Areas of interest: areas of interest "Commercial service"
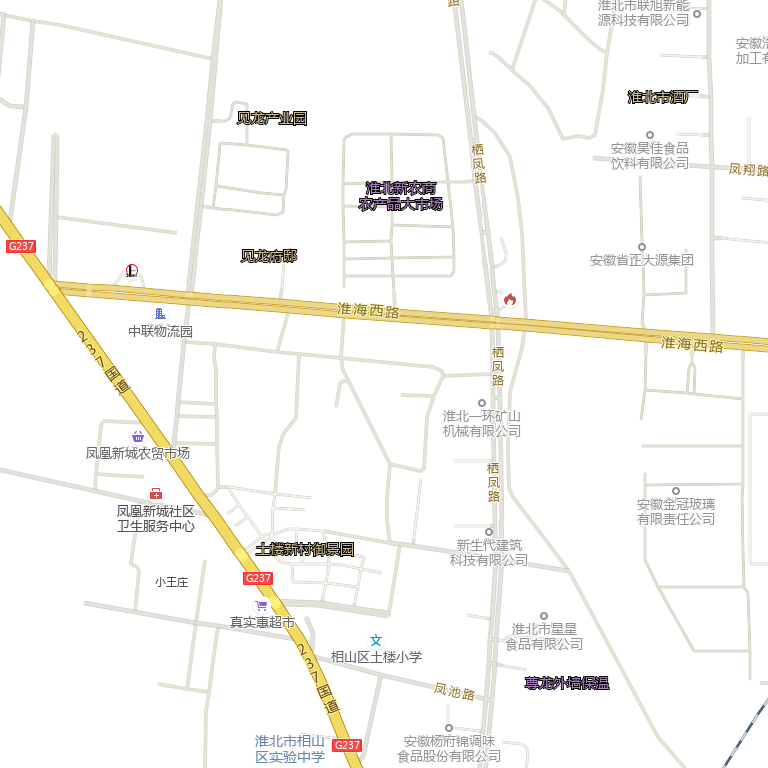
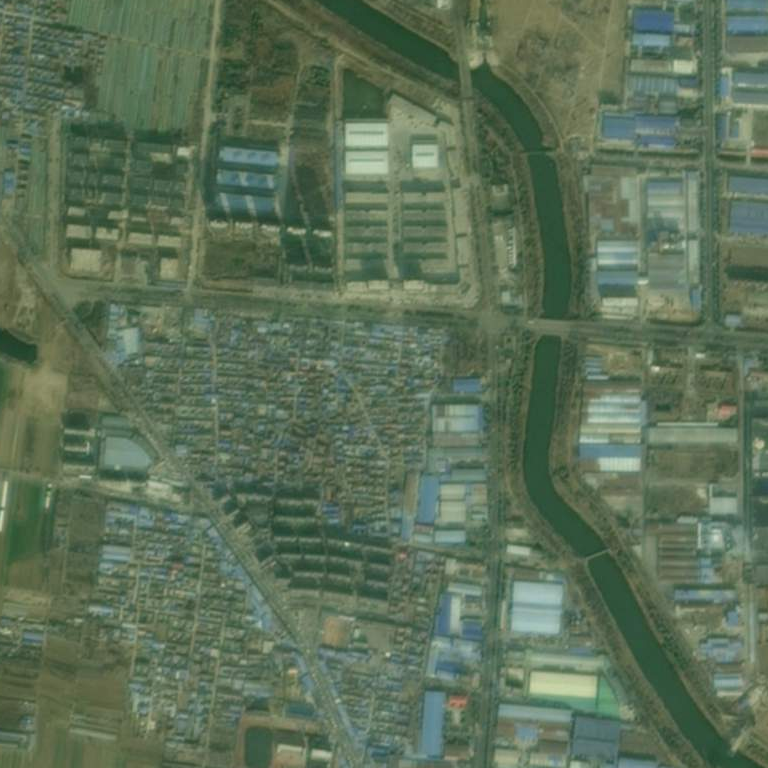